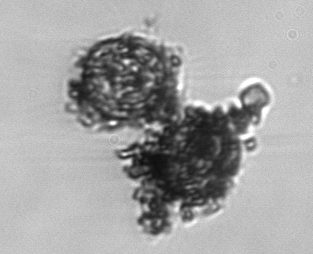
Label: Thalassiosira_TAG_external_detritus